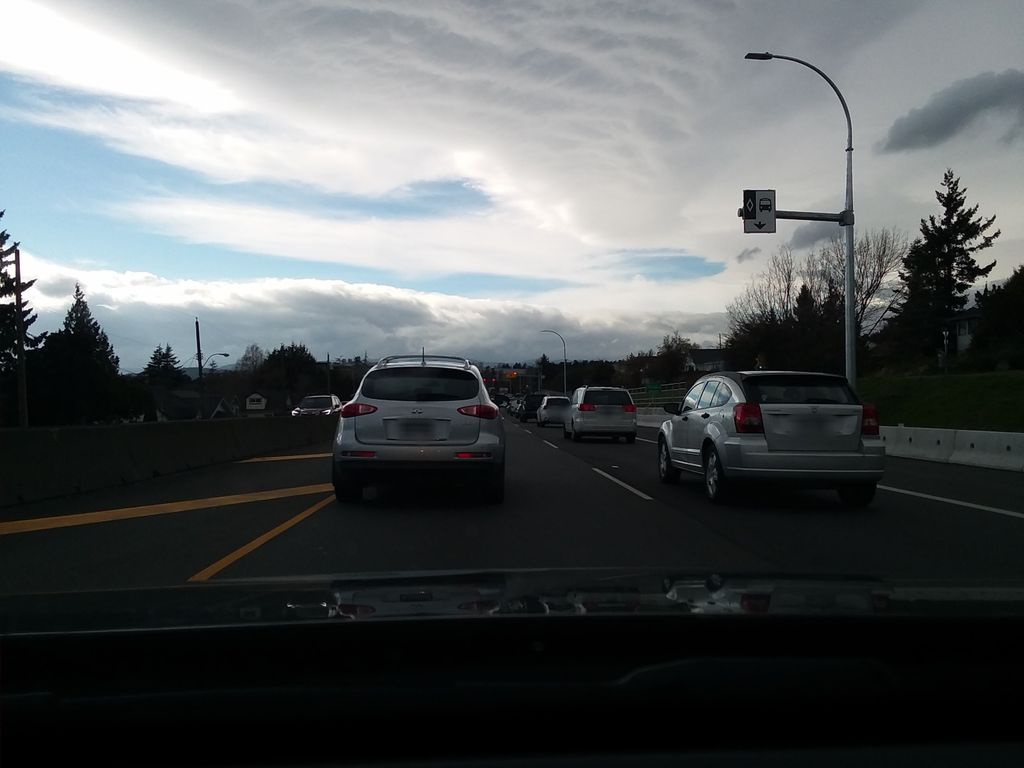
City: victoria